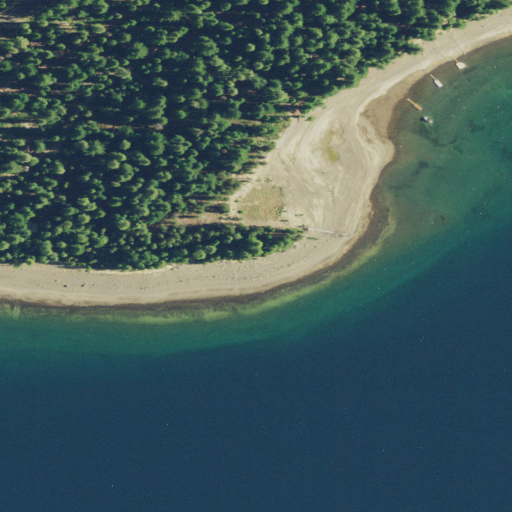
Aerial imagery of cape in Oregon named Zims Point containing open water, evergreen forest, shrub, barren land, woody wetlands, and open development